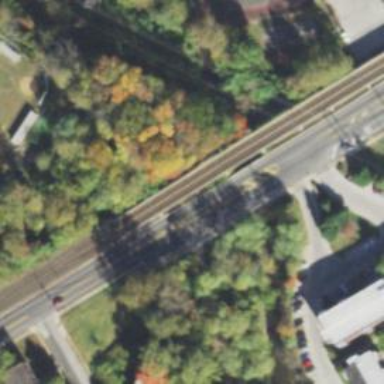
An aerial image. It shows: Tram bridge with electrified contact lines.